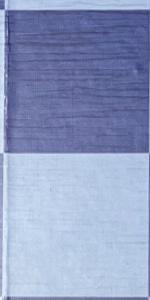
Label: Empty